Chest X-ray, PA view. Patient: 52 years old, sex M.
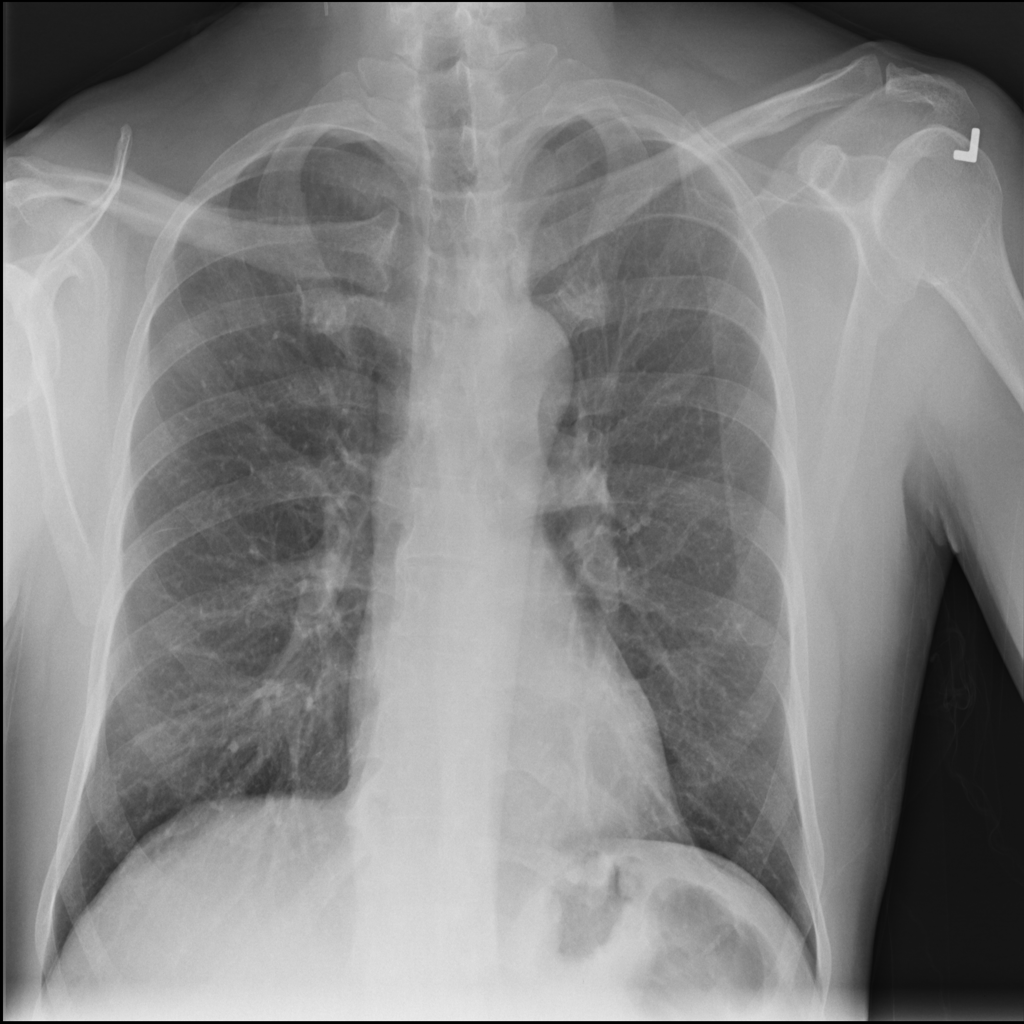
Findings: Nodule